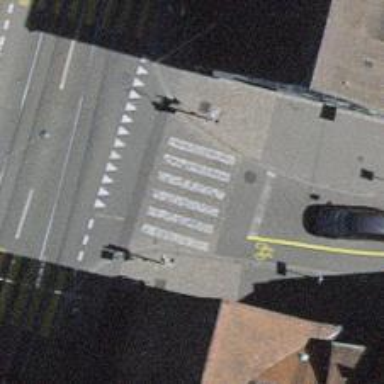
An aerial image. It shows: Traffic signals at road crossing.